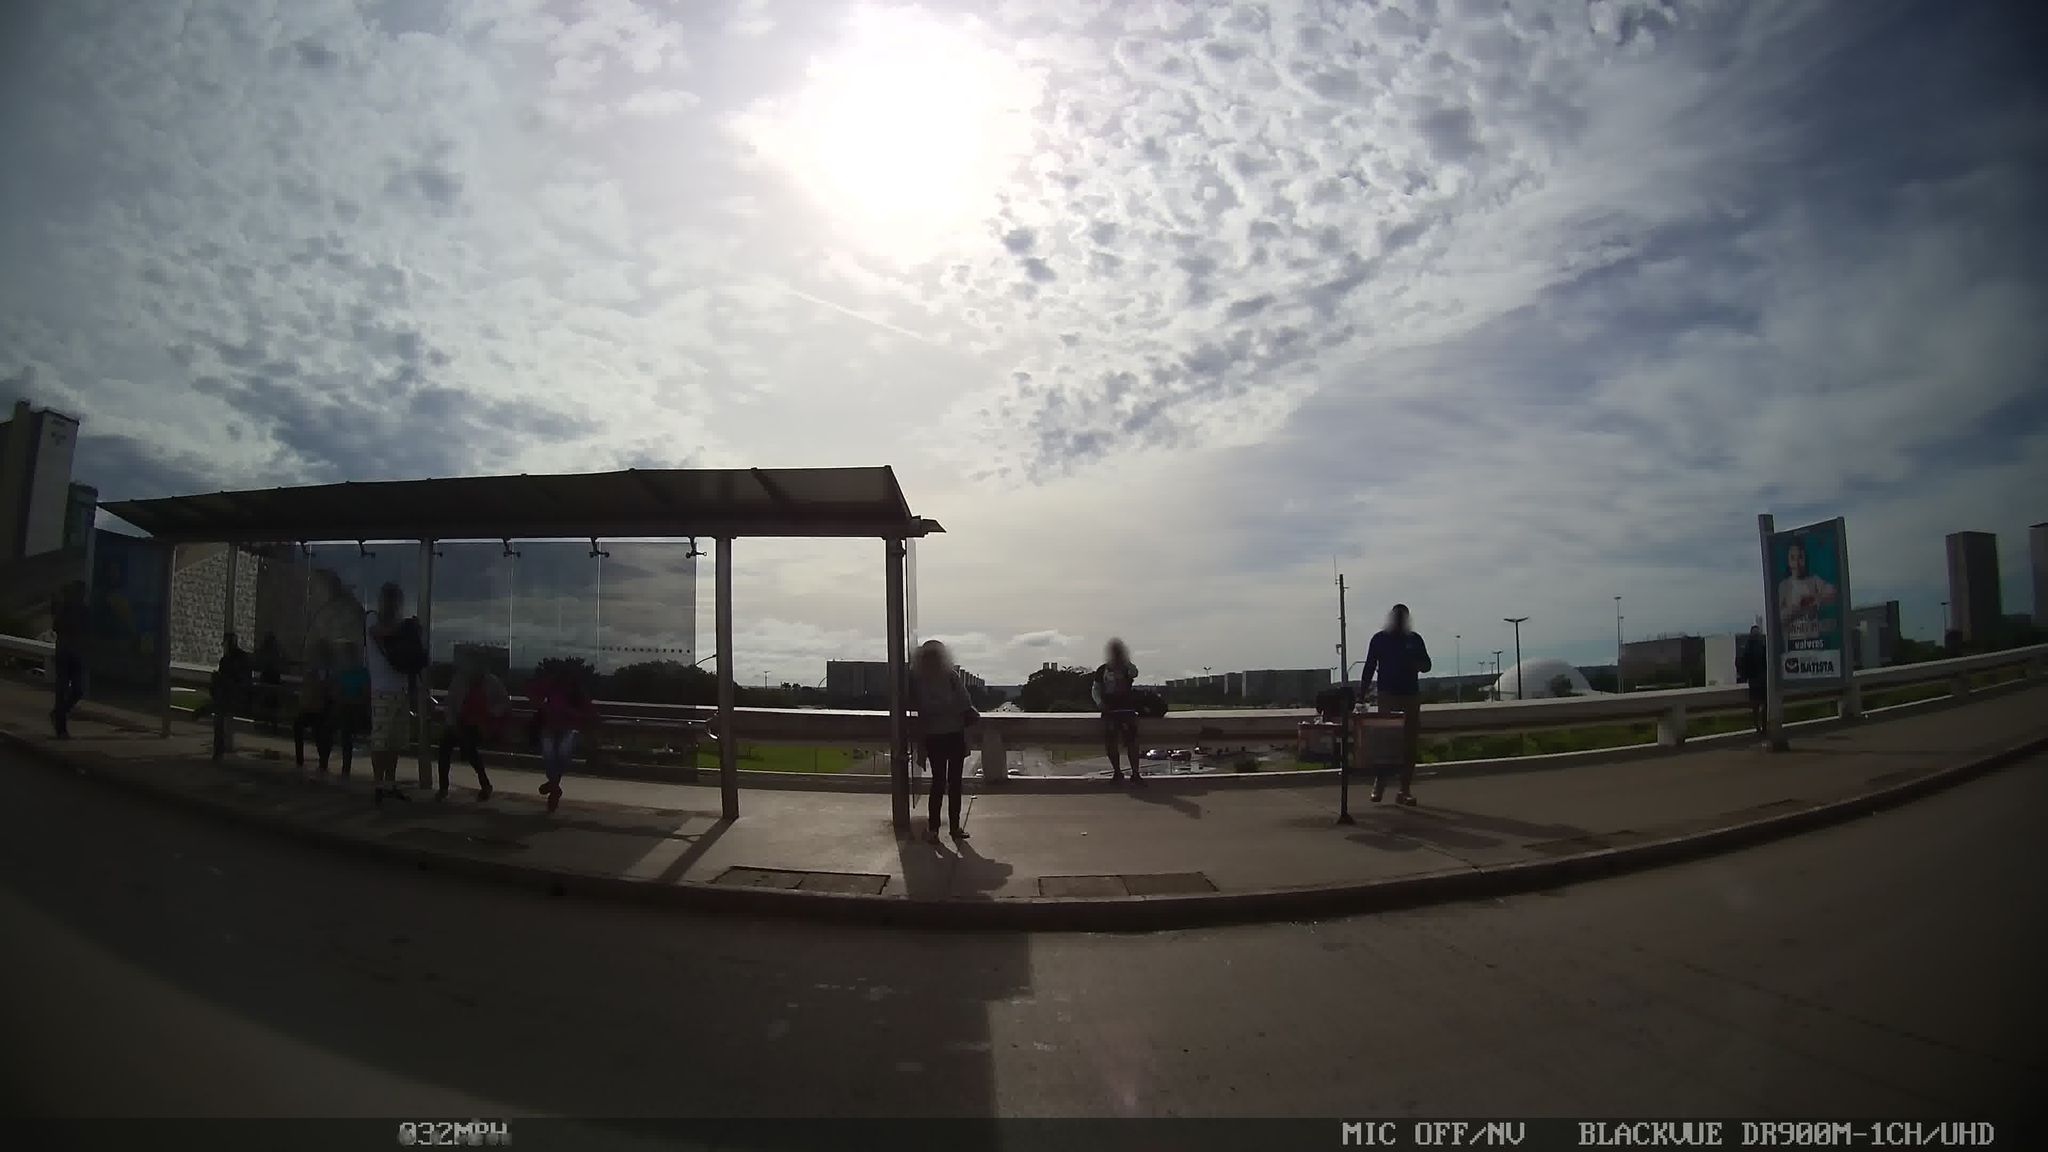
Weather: cloudy
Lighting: day
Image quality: good
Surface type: driving surface
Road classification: primary
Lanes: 3
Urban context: suburban or peri-urban
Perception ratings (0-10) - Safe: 4.73, Lively: 2.69, Beautiful: 7.6, Boring: 5.8, Depressing: 4.69, Wealthy: 1.78